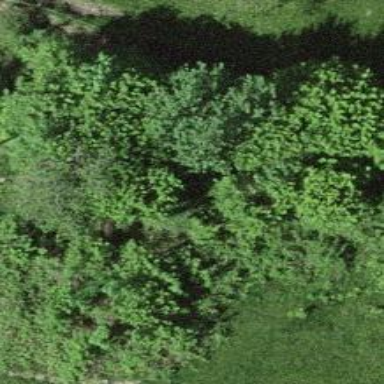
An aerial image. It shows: Patch of scrub vegetation.